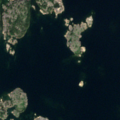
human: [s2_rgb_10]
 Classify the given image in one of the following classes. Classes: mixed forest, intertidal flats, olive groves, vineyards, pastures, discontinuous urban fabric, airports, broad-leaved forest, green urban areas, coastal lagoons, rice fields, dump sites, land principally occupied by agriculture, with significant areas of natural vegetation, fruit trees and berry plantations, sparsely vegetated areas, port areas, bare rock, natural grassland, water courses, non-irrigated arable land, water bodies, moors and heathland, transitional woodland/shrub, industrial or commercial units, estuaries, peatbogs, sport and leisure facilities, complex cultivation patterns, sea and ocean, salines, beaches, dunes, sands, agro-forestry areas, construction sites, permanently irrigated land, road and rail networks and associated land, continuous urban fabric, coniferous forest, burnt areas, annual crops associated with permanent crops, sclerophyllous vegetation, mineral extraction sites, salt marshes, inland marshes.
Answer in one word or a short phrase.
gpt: bare rock, sea and ocean